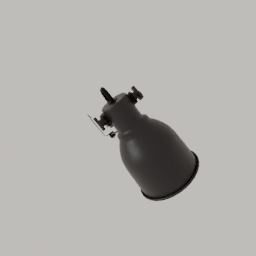
Label: lighting